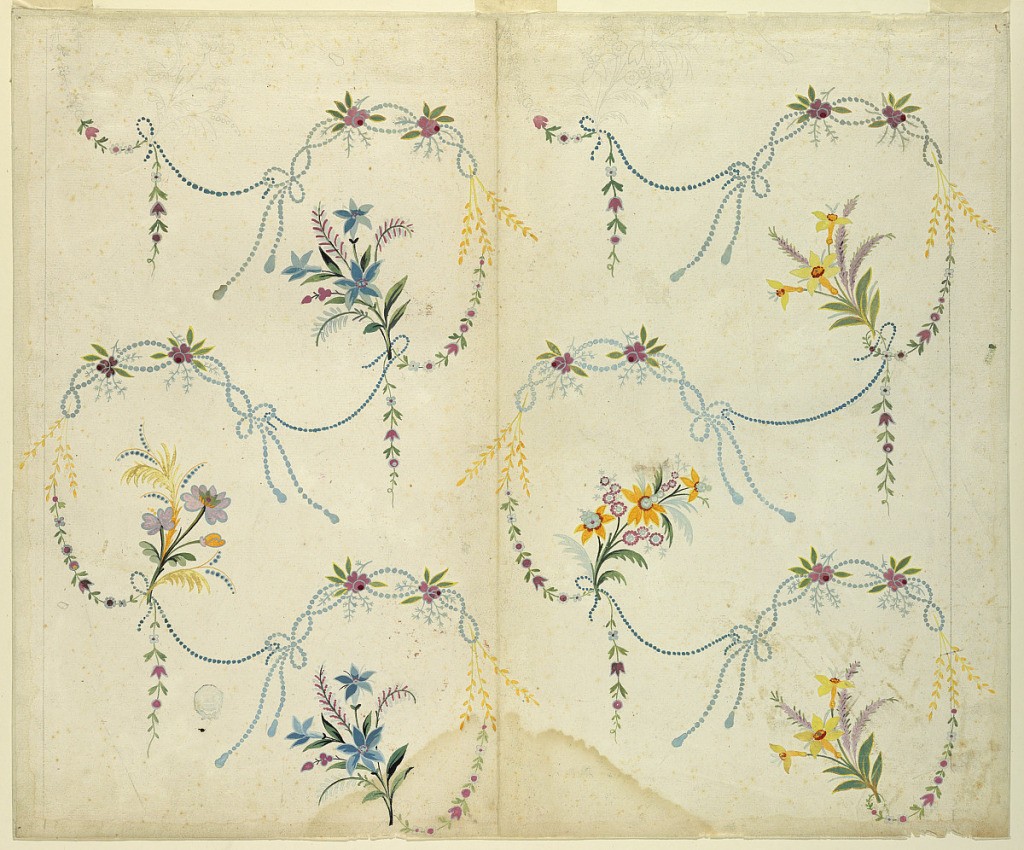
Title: Design for the Embroidery of Wearing Apparel of the "Fabrique de St. Ruf"
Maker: Fabrique de Saint Ruf, Lyon, France
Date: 1775–1785
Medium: Graphite, brush and gouache on paper
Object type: Drawing
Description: Flower boughs of four different designs are disposed in staggered horizontal rows. They are connected vertically by rising waves composed of garlands, leaf boughs, and pearl chains. Three horizontal rows are shown.